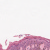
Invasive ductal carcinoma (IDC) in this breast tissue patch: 0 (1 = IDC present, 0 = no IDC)